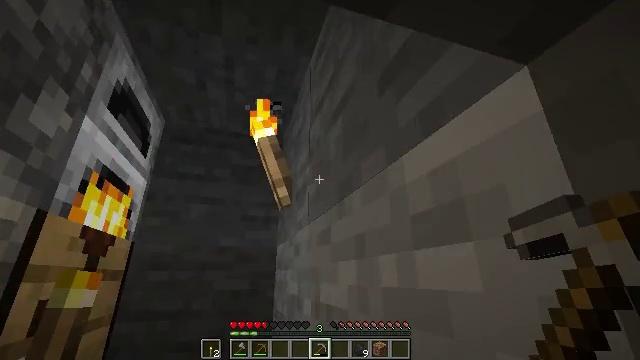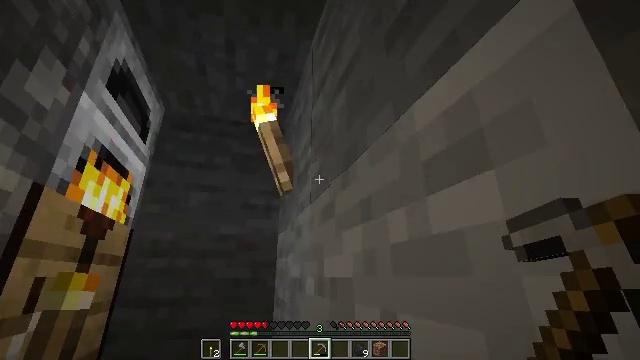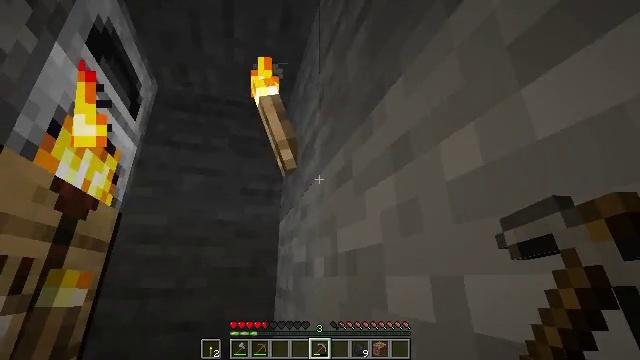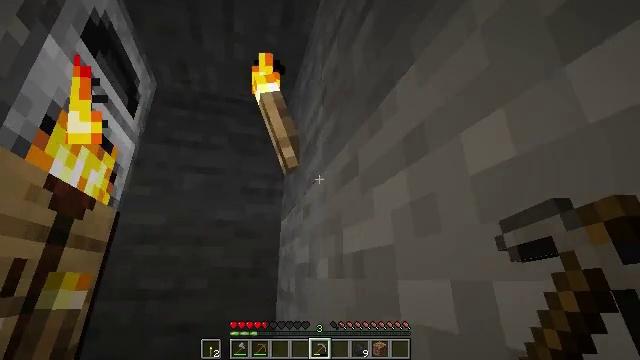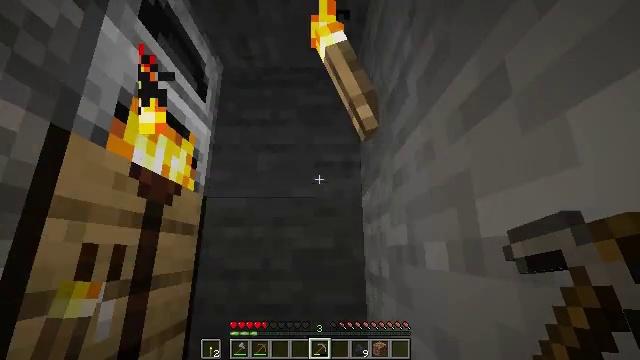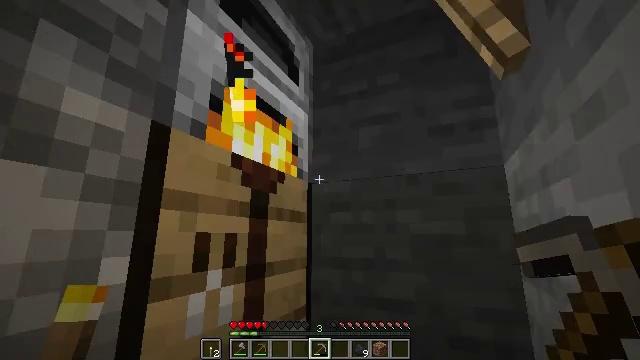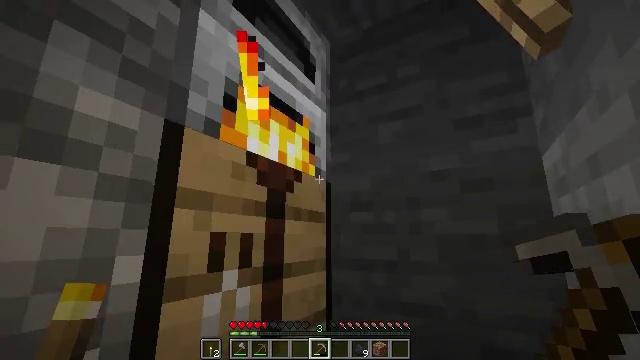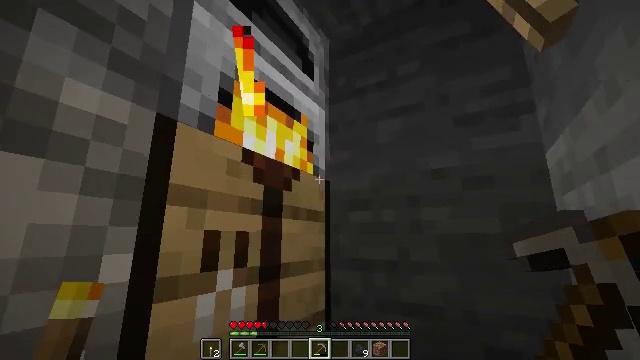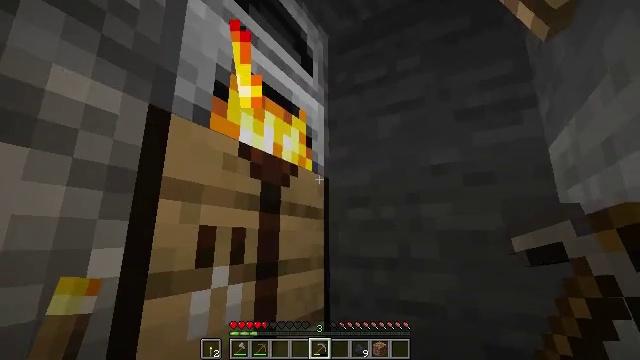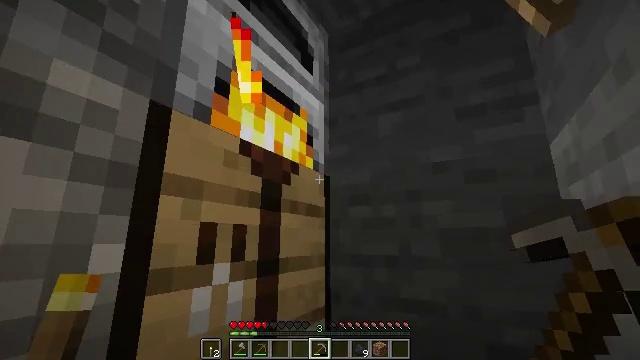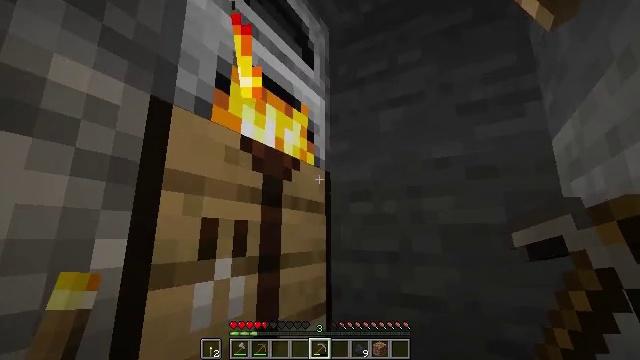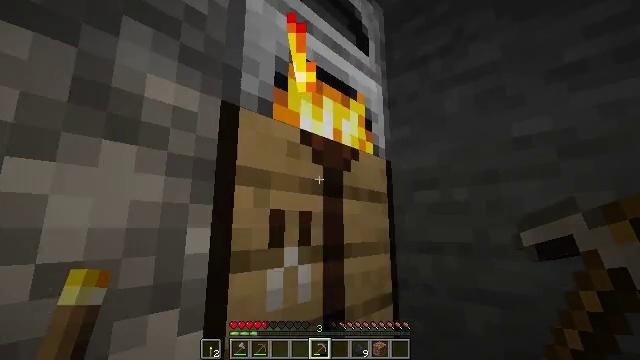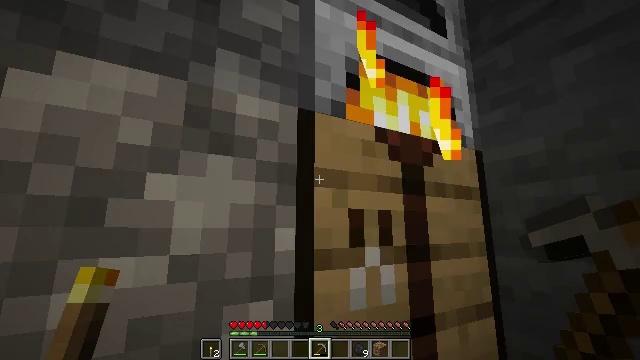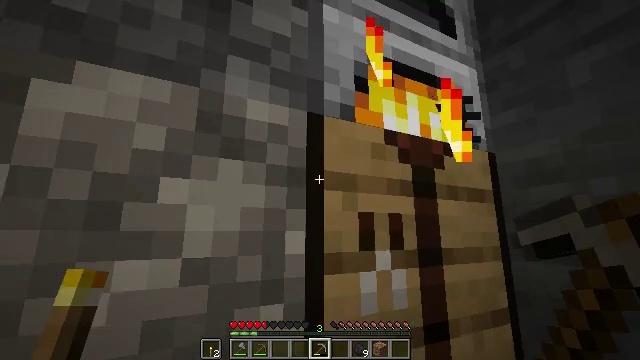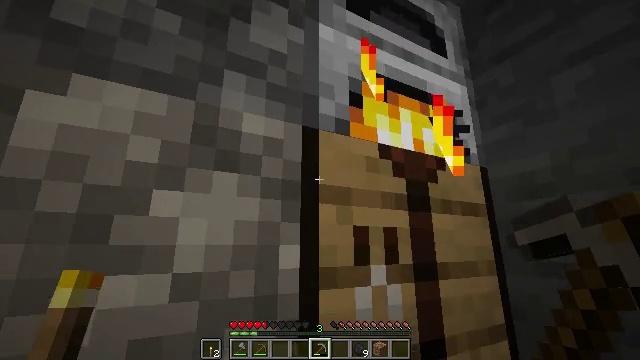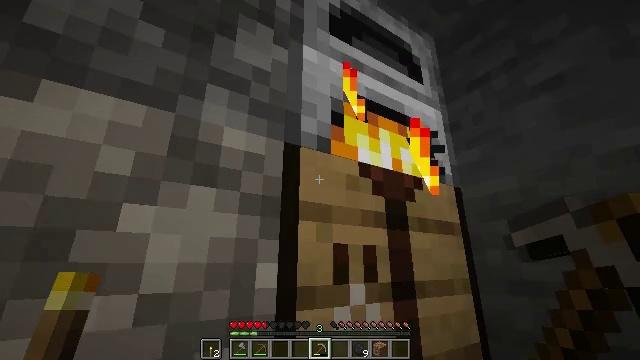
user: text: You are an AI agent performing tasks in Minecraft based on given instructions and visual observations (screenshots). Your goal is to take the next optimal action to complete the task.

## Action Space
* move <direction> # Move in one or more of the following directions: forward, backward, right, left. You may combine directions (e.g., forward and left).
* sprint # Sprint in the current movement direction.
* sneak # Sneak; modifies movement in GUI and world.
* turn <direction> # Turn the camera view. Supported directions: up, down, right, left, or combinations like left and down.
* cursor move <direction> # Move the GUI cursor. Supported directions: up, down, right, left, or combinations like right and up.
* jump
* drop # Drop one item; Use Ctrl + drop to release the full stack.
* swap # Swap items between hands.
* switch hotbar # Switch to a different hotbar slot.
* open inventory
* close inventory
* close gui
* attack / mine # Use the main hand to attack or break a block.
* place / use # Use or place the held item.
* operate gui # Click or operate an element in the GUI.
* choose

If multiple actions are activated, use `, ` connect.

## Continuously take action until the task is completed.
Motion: motion action
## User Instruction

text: craft item air
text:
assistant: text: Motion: move forward
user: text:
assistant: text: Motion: move forward
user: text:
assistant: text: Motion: move forward
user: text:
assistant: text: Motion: move forward, turn left and down
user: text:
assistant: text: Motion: turn left and down
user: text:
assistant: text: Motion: turn left
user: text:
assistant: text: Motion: no_op
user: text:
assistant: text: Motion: no_op
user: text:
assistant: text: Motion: no_op
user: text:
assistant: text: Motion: no_op
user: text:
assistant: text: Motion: turn left and down
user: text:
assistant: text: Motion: turn left
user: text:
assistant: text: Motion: turn left
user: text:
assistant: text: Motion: turn right and up
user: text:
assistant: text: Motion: turn right and up
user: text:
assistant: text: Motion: turn right and up
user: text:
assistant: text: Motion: turn up
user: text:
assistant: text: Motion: turn up
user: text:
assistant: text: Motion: turn up
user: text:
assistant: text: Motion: no_op
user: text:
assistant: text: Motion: no_op
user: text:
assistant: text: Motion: no_op
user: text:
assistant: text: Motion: no_op
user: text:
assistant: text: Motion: use / place
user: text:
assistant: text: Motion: no_op
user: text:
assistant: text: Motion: no_op
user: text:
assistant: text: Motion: no_op
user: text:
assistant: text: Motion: no_op
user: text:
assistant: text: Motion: open gui
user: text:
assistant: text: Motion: no_op